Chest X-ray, PA view. Patient: 20 years old, sex F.
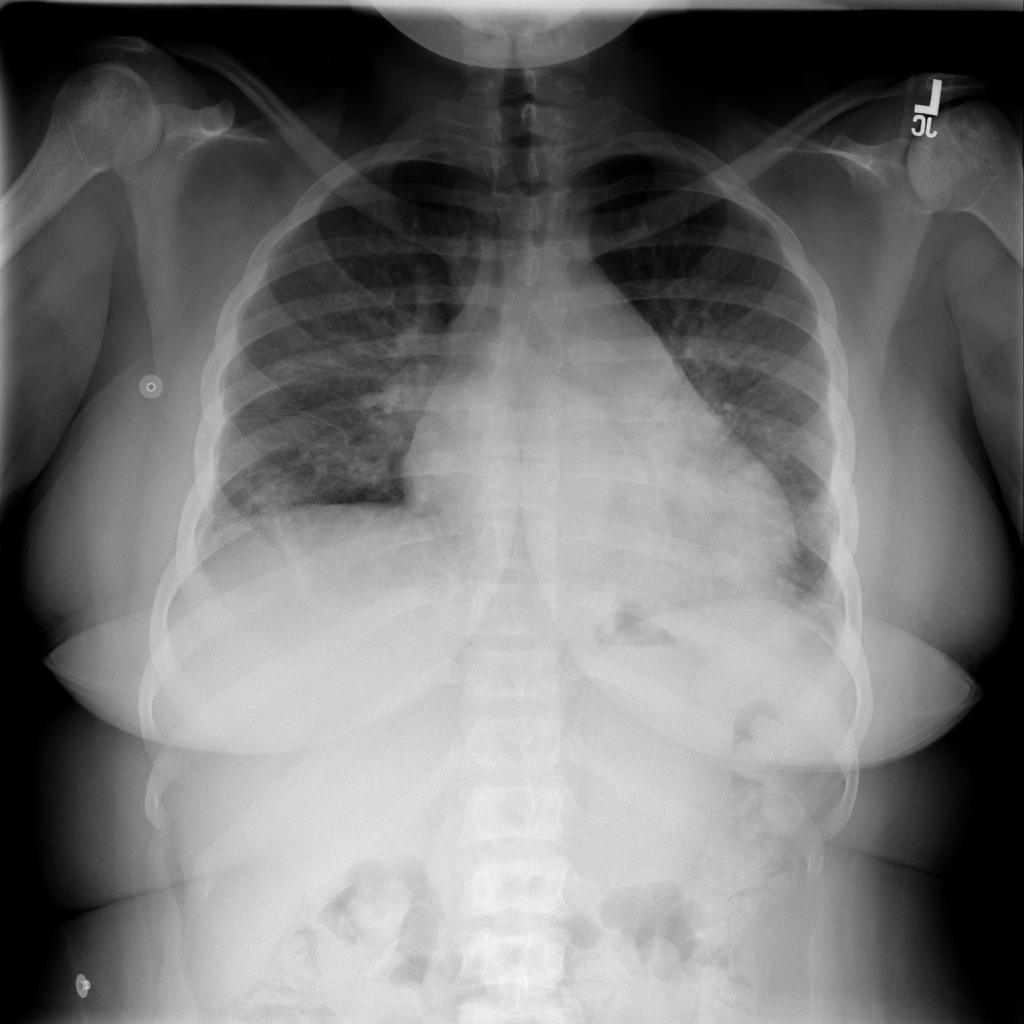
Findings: Cardiomegaly, Effusion, Infiltration, Pneumonia